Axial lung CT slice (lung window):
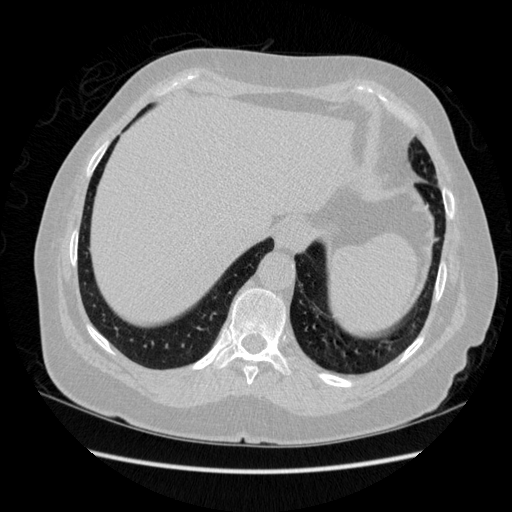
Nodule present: no